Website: bh-photo
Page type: customer-info-address
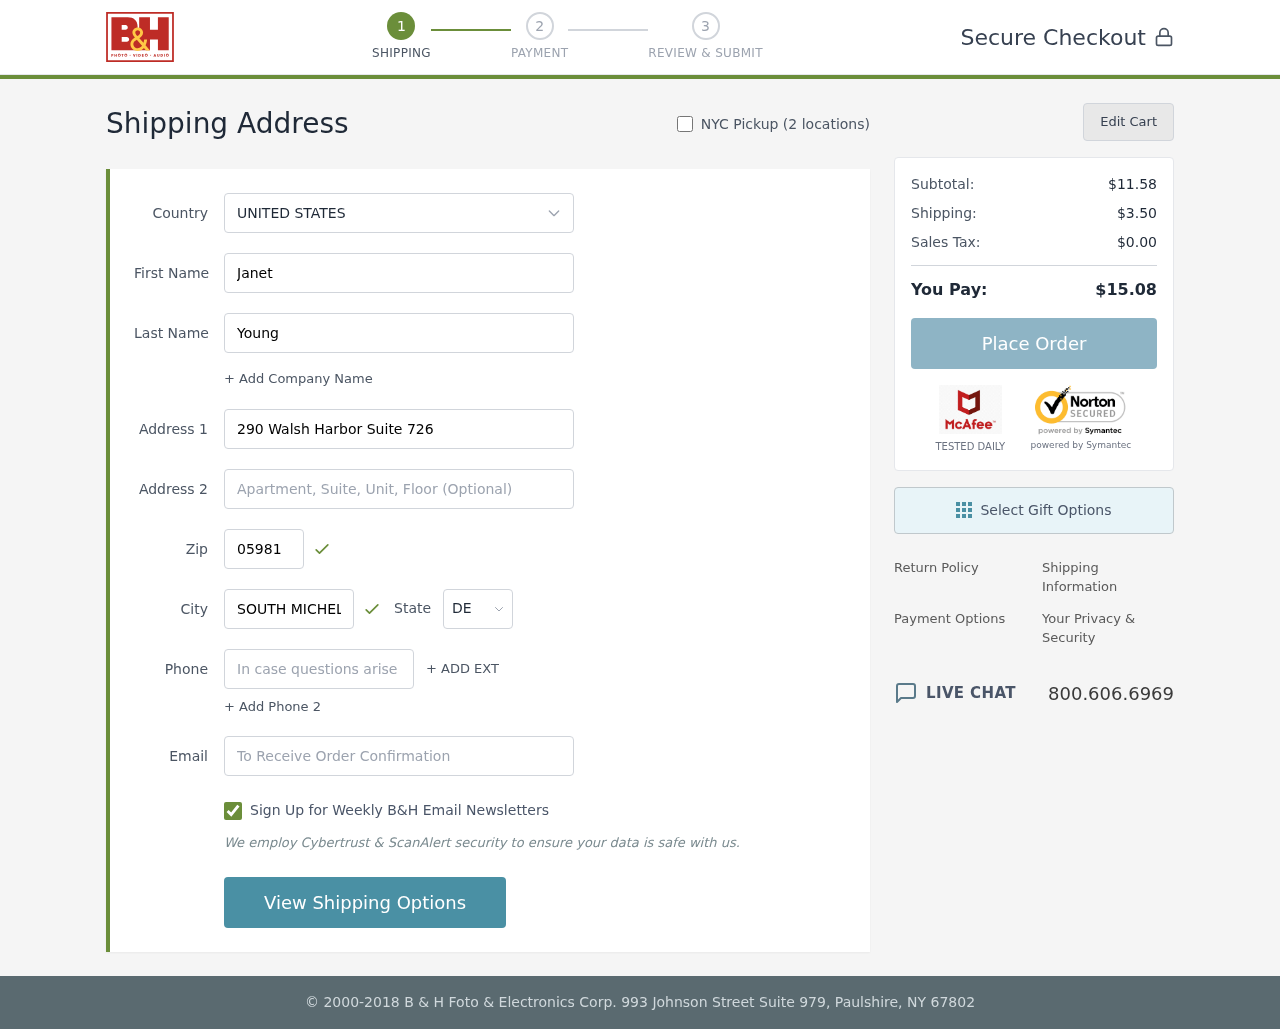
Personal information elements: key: PII_CITY
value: South Michelle
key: PII_COUNTRY
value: United States
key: PII_EMAIL
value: janetyoung@hotmail.com
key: PII_FIRSTNAME
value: Janet
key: PII_LASTNAME
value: Young
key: PII_PHONE
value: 9454381546
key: PII_POSTCODE
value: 05981
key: PII_STATE_ABBR
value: DE
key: PII_STREET
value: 290 Walsh Harbor Suite 726
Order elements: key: ORDER_SUBTOTAL
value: $11.58
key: ORDER_SHIPPING_COST
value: $3.50
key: ORDER_TAX
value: $0.00
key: ORDER_TOTAL
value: $15.08